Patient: sex M, age 69
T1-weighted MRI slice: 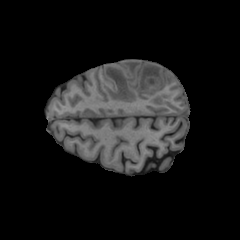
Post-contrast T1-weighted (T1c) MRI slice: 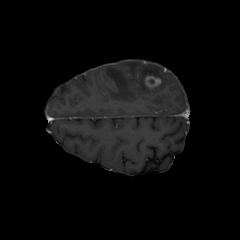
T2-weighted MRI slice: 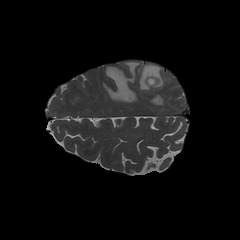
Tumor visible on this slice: yes
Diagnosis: Glioblastoma, IDH-wildtype
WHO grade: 4